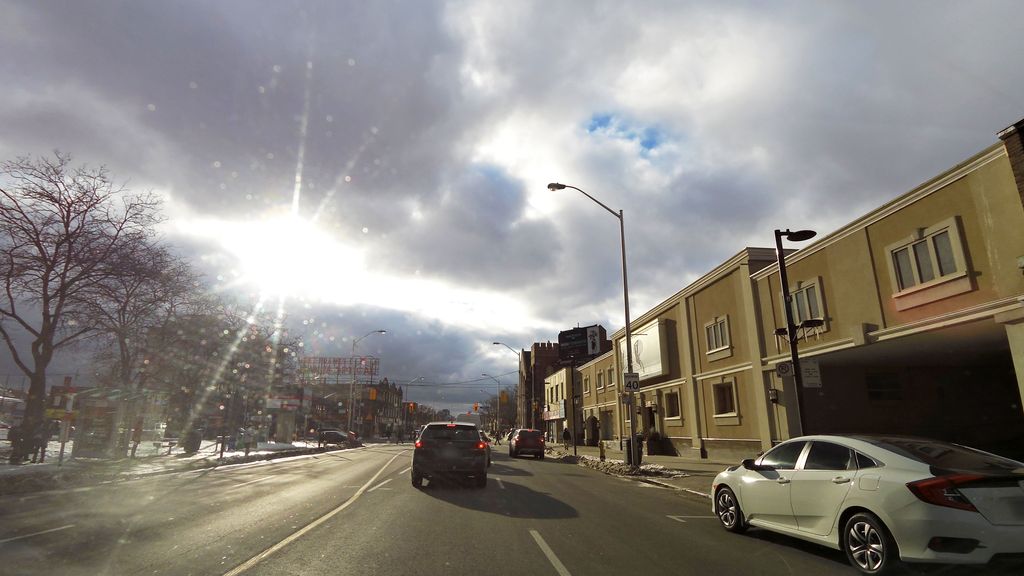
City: toronto